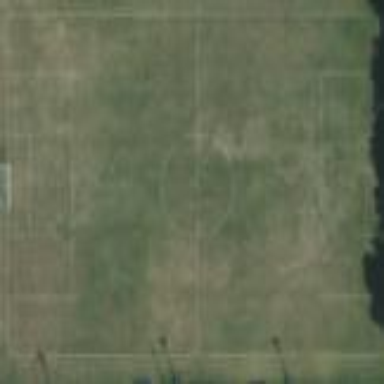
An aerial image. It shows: Soccer pitch for leisureland activities.